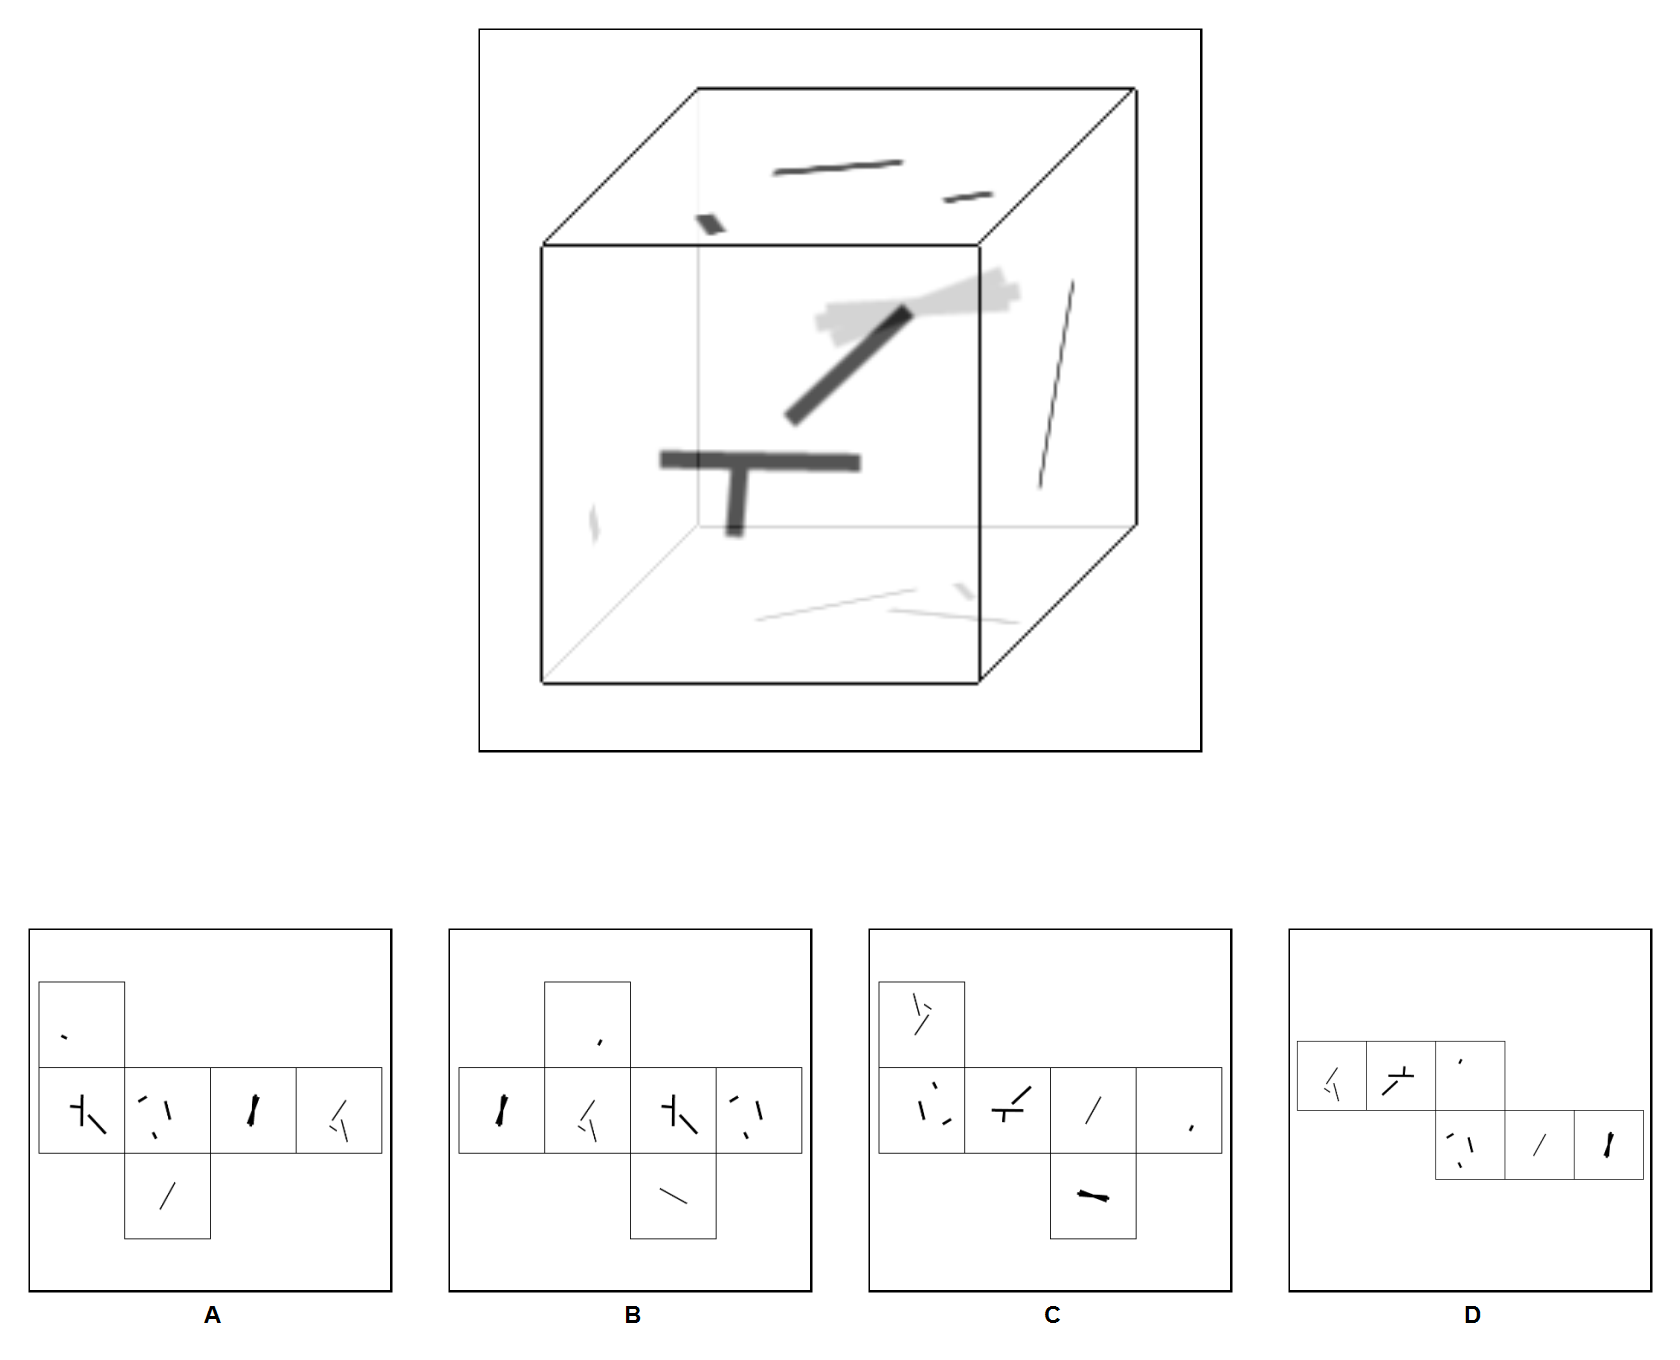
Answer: A